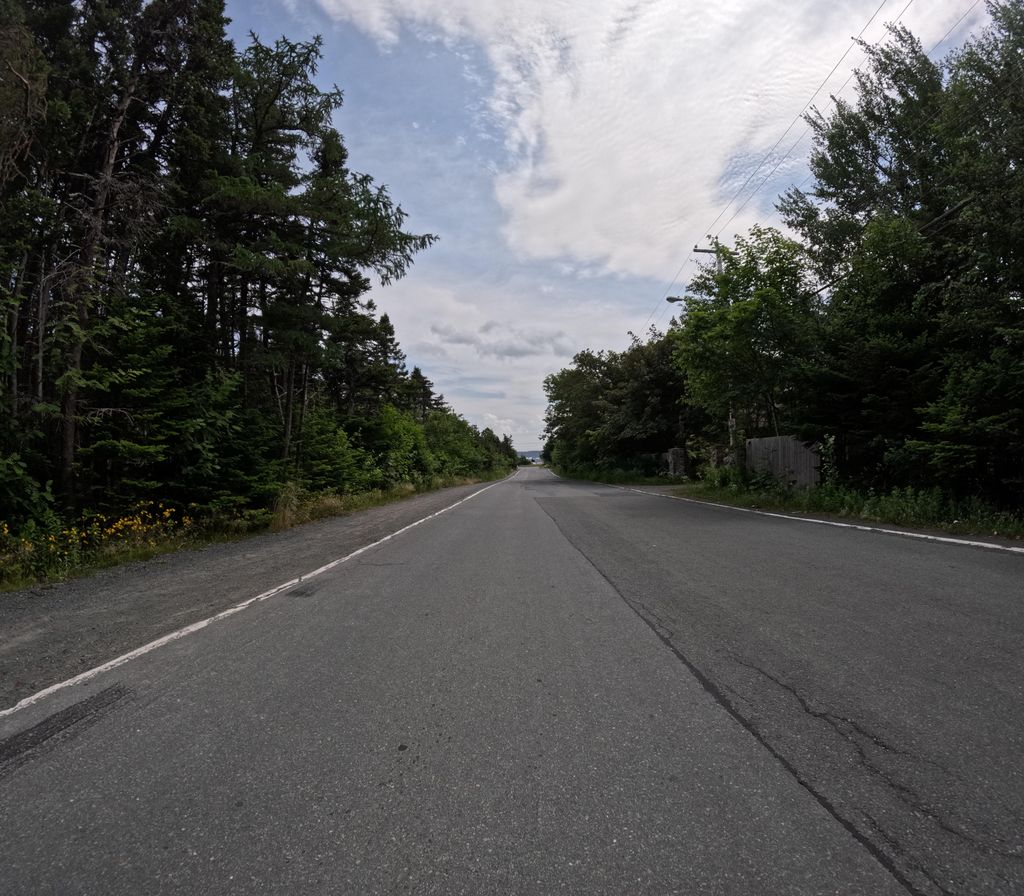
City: st_johns